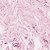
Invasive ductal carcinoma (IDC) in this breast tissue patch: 0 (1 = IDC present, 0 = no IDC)